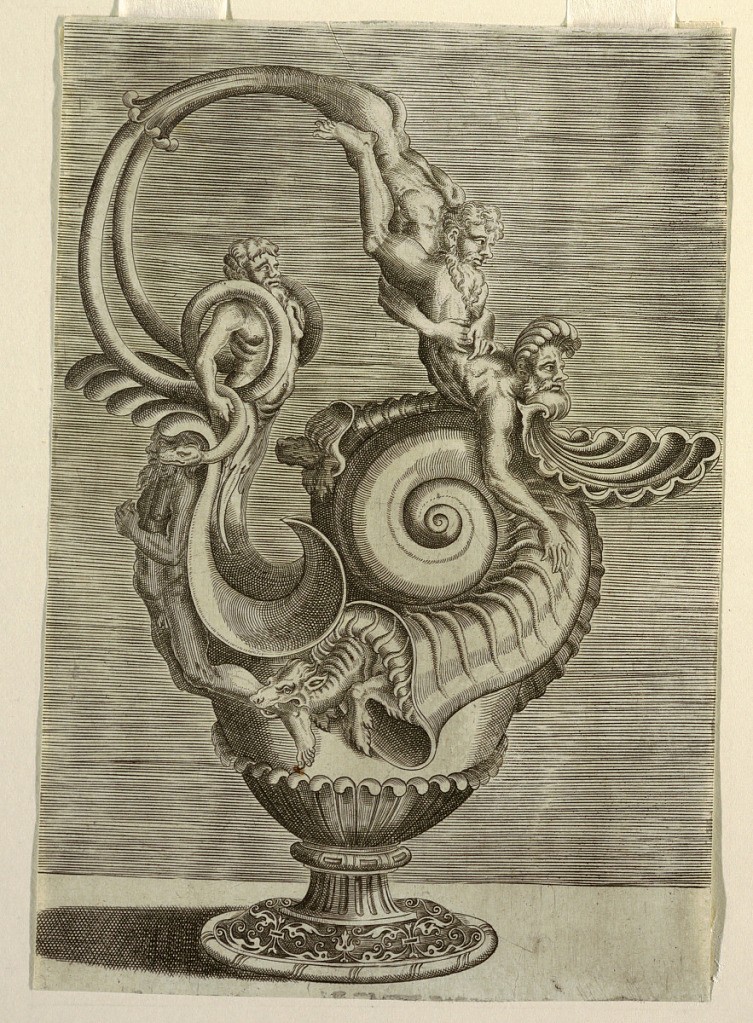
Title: Plate, from a series of designs for ewers and vessels
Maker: Cornelis Floris II, Flemish, ca. 1513–14 – 1575
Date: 1548
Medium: Engraving on white laid paper
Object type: Print
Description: A large snail shell on the body from which emerges a dragon biting the ankle of a man at left at the base of the handle. Three other bearded men and two snakes make up the handle, which is at left. A foot with a decoration of plant motifs.